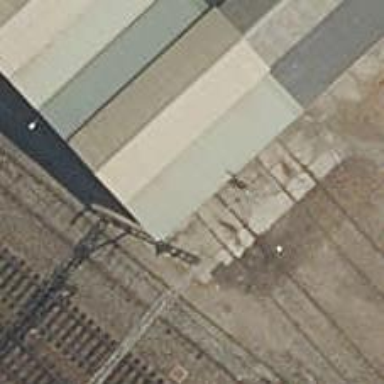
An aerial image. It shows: Siding railway line with electrified contact line for the trains.